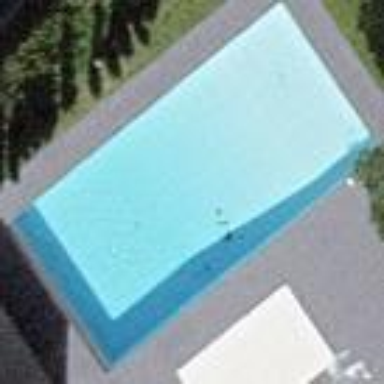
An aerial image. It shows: Swimming pool located in leisure land.